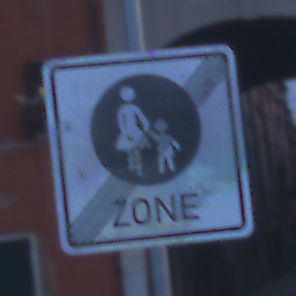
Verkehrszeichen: EndeFussgaengerzone
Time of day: Dawn
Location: Outdoor (Urban)
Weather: PartlyCloudy
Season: NotSpecified
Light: Natural